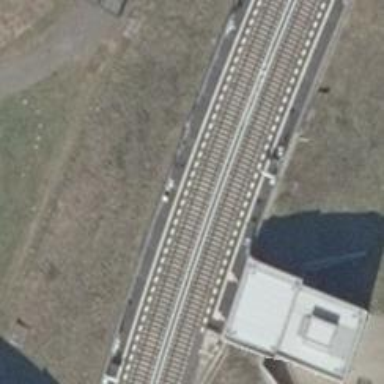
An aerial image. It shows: Stop for light rail public transport at railway station.